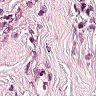
Metastatic tissue present: no